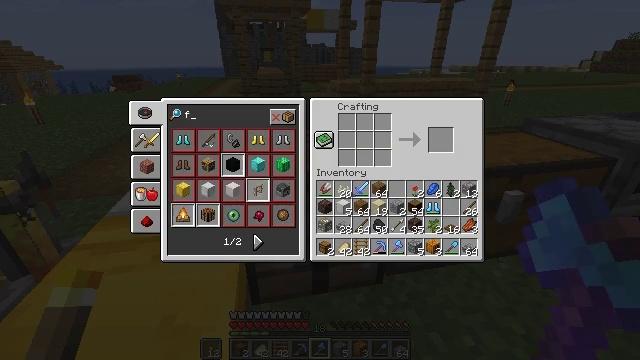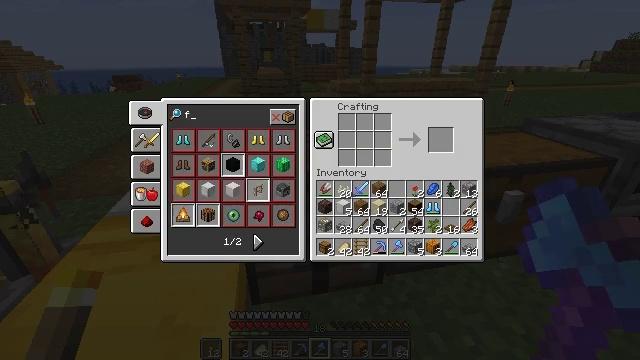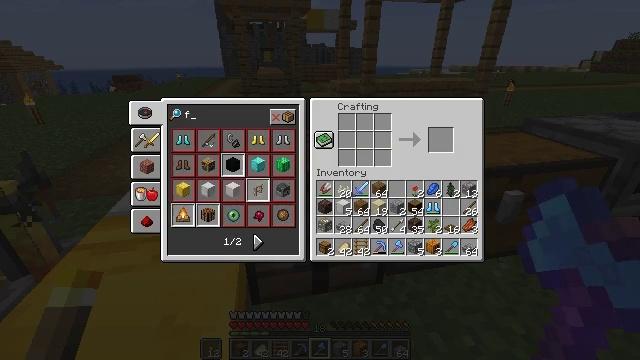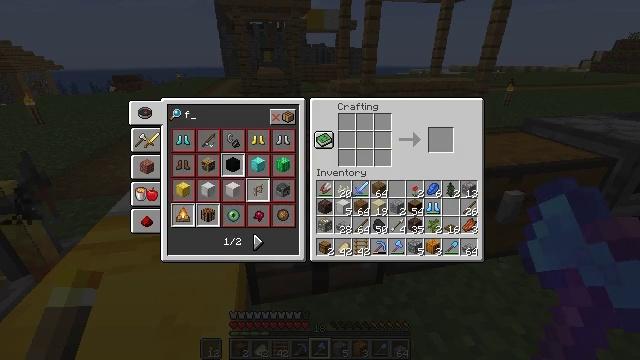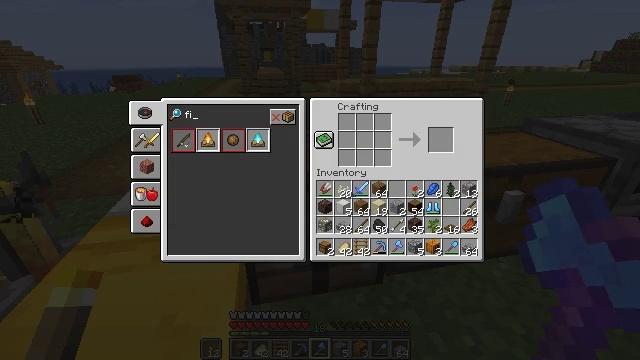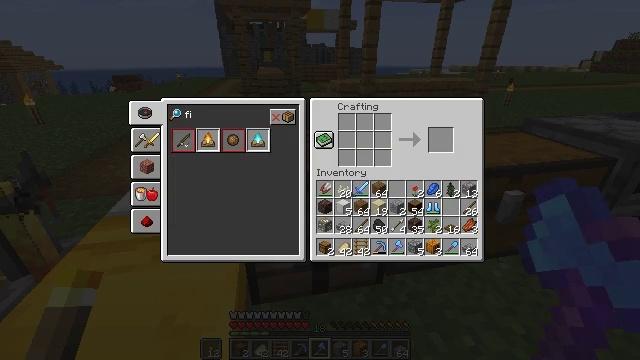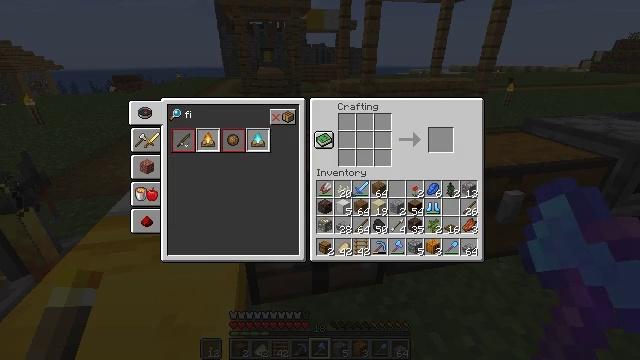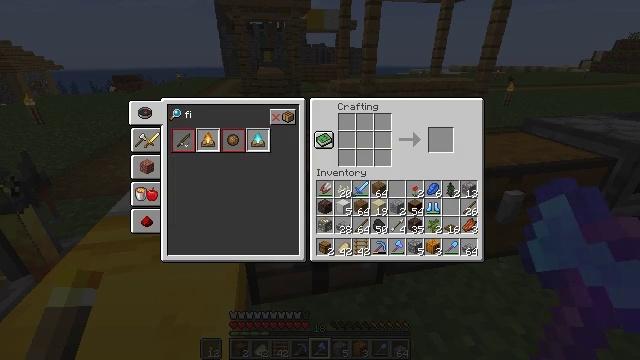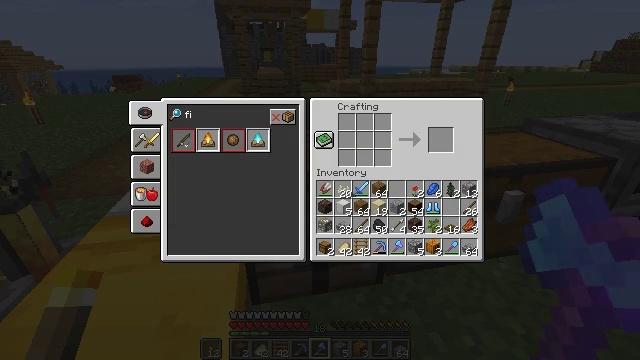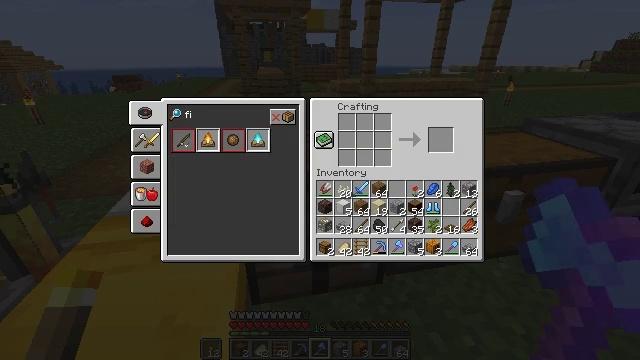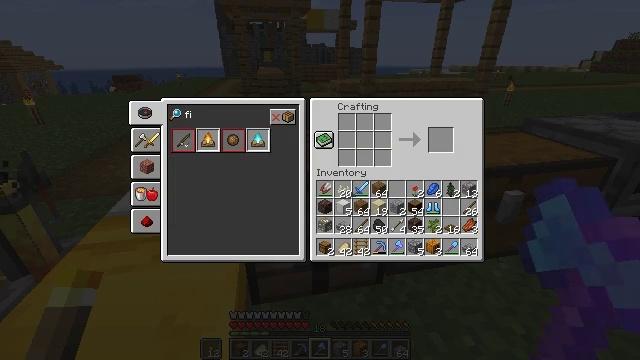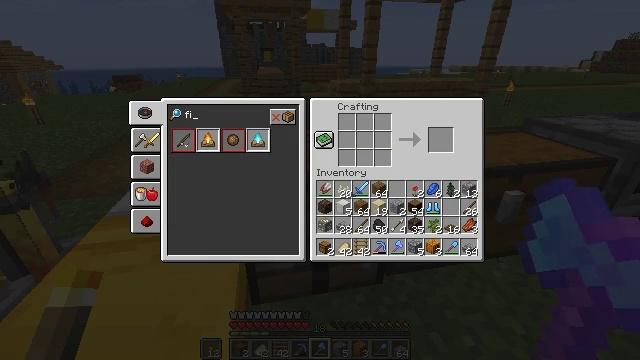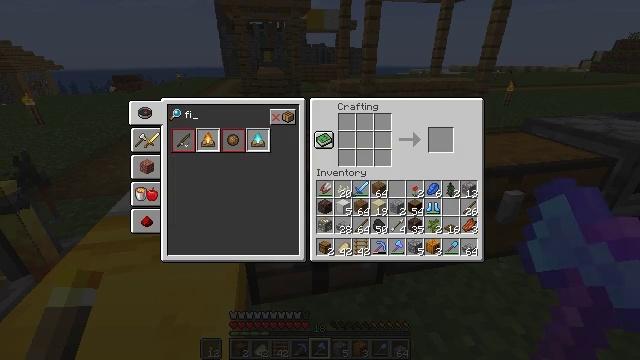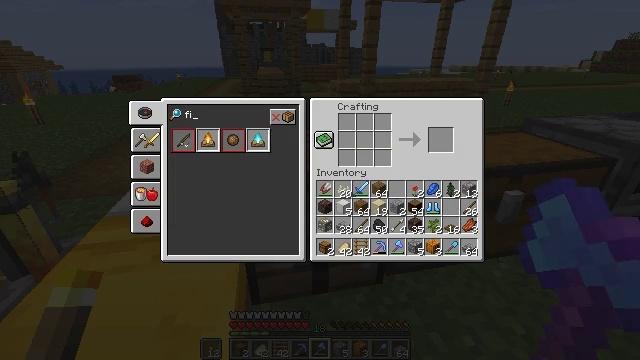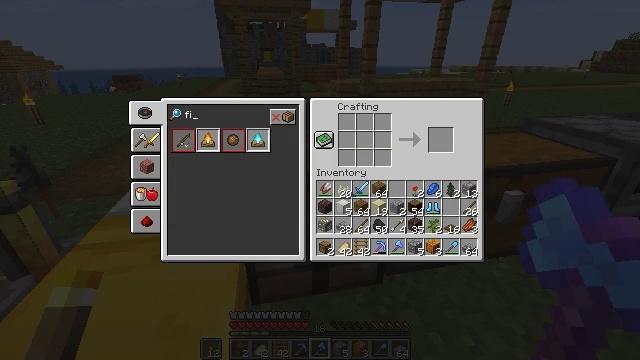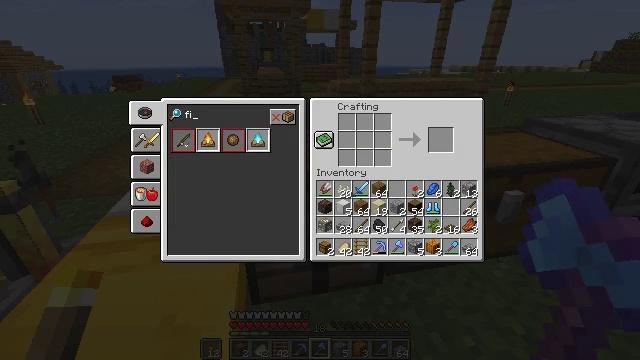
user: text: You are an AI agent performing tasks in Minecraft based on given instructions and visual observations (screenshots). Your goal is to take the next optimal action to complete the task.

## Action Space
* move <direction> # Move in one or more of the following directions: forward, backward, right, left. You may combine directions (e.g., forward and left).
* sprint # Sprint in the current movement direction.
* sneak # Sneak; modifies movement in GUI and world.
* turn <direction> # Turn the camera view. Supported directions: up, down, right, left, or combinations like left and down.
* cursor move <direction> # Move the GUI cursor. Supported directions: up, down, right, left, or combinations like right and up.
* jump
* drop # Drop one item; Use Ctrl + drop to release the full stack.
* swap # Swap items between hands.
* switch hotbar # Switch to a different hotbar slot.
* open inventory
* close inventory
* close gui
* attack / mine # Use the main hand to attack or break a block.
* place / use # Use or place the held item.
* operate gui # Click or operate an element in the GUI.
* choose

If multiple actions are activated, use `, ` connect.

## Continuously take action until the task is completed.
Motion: motion action
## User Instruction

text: Craft the soul campfire with soul soil, sticks, and logs.
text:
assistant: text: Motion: no_op
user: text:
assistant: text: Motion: no_op
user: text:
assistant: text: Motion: no_op
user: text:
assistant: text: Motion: no_op
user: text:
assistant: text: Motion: no_op
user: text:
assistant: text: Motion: no_op
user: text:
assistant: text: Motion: no_op
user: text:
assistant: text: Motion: no_op
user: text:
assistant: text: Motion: no_op
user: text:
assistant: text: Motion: no_op
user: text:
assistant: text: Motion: no_op
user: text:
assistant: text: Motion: no_op
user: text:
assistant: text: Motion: no_op
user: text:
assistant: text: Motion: no_op
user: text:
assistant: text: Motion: no_op
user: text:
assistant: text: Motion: no_op
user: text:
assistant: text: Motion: no_op
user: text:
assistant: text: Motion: no_op
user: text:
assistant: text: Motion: no_op
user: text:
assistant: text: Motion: no_op
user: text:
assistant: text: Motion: no_op
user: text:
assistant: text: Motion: no_op
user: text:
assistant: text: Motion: no_op
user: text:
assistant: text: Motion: cursor move right and down
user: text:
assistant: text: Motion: no_op
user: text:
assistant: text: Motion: no_op
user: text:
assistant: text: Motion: no_op
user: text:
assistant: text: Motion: no_op
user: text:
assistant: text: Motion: no_op
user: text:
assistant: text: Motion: operate gui